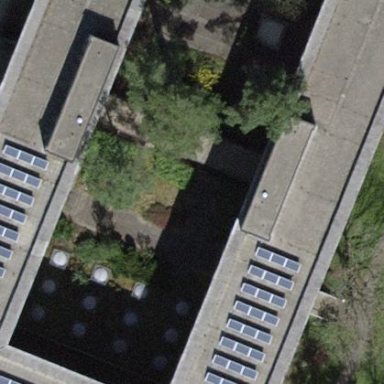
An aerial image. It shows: College building.